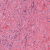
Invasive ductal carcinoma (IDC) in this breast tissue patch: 0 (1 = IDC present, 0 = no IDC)